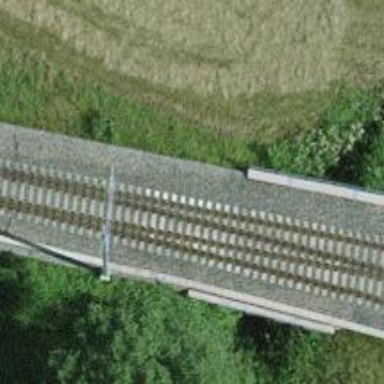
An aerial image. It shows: Single-track electrified railway with contact line.